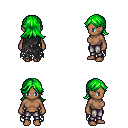
a pixel art fantasy rpg character, female body template, human, dark skin, black tattered cape, metal pants, green loose hair, four views (front, back, left, right), 2x2 character sprite sheet, small pixel art, hard edges, no anti-aliasing